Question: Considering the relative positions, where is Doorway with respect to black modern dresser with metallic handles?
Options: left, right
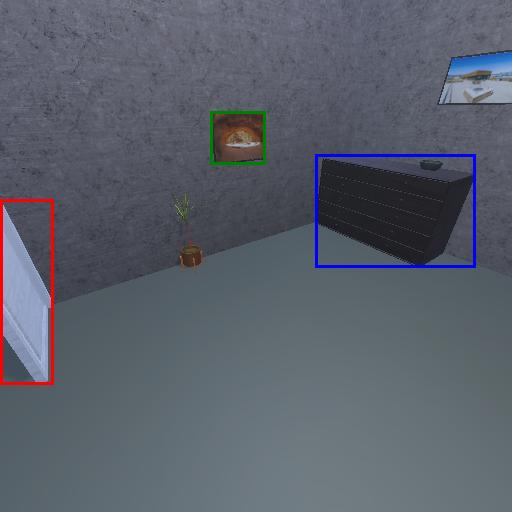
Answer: left